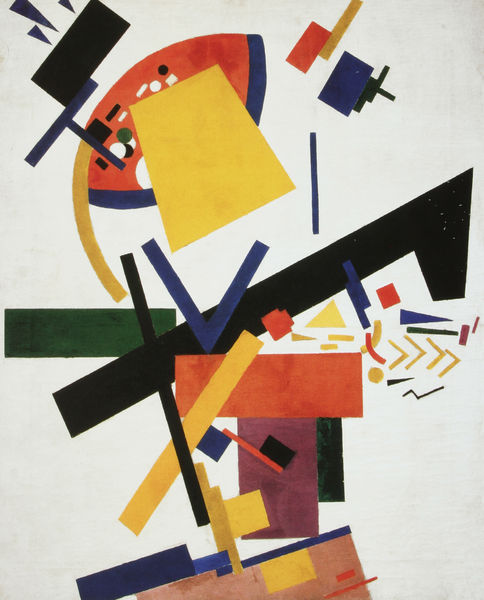
Titel: Suprematismus
Künstler: Kazimir Malevich
Standort: St. Petersburg
Institution: Russisches Museum
Schlagwörter: blau, gemälde, mann, weiß, dreieck, gelb, grün, komposition, kubismus, ocker, braun, bunt, hut, orange, schwarz, haus, rot, beige, malerei, muster, zylinder, kappe, gesicht, mensch, rahmen, figur, spitzen, rosa, kreis, rund, farbig, bogen, stab, moderne, russland, abstrakt, farben, flächen, modern, formen, lila, violett, linien, weis, figuren, streifen, balken, langweilig, striche, abstraktion, rechtecke, punkte, melone, eckig, rechteck, form, buchstabe, strich, kreise, halbkreis, ecken, quadrate, geometrisch, zahl, hammer, diagonale, russe, umbra, dreiecke, figürlich, pfeil, kanten, rundform, geometrie, quadrat, viereck, vierecke, blauer reiter, pfeile, eins, dreiceck, kandinsky, objekte, konstruktivismus, die brücke, russisch, winkel, teile, elemente, gegenstandslos, informel, wassermelone, miro, kandinski, trapez, wieß, vierecken, aubergine, anfand 20. jahrhundert, ausponderiert, blau7, dreicheck, lissitzky, malevitch, malewitsch, rechtecken, russische avantgarde, suprematimus, suprematismus, malve, 1, langweili